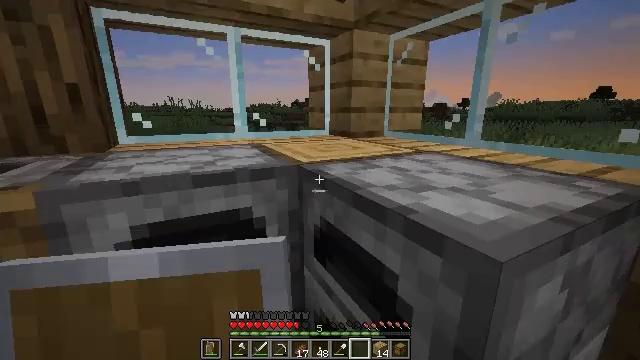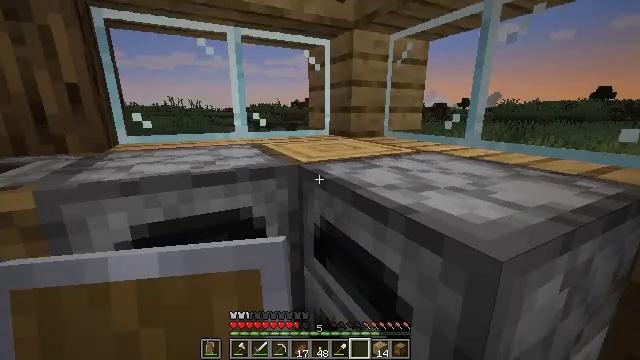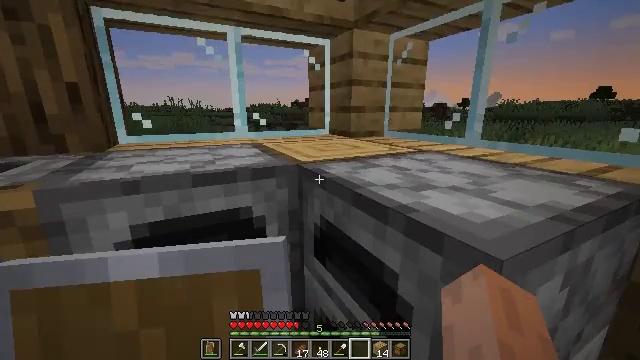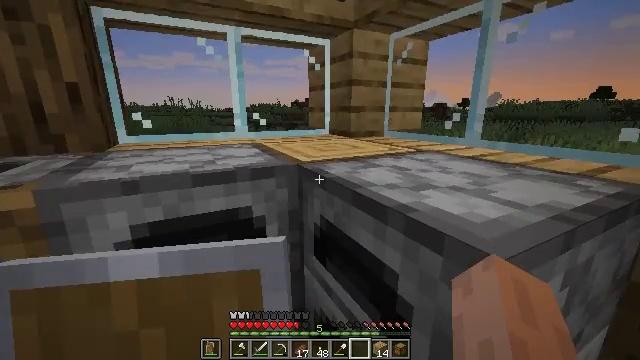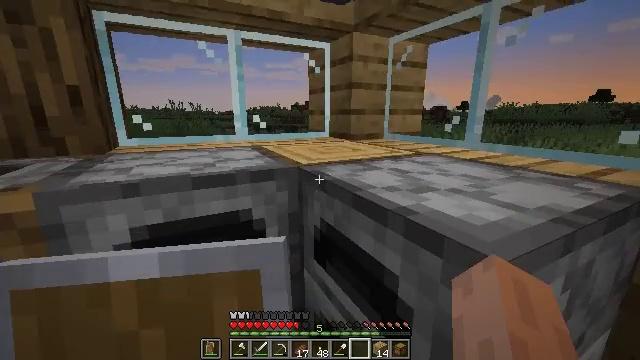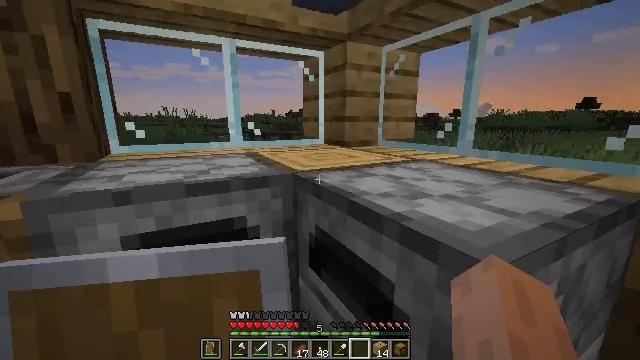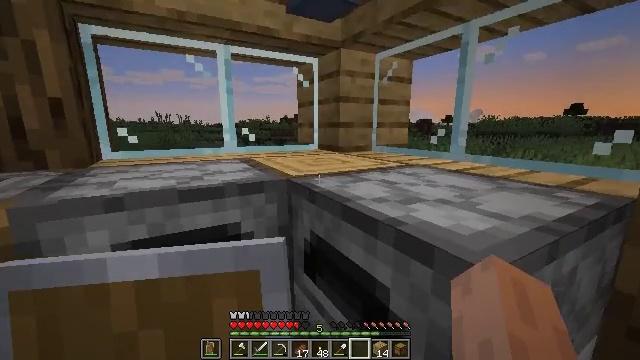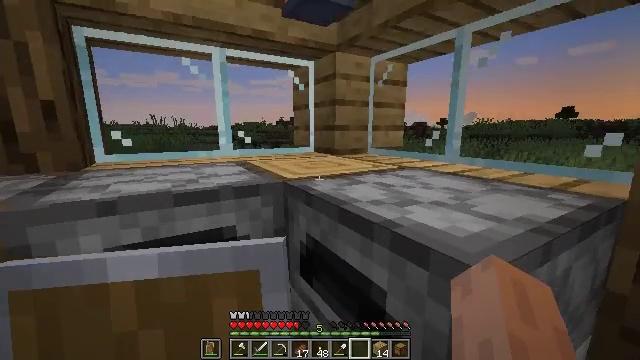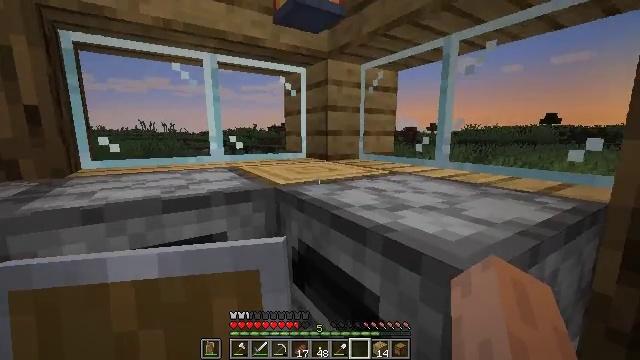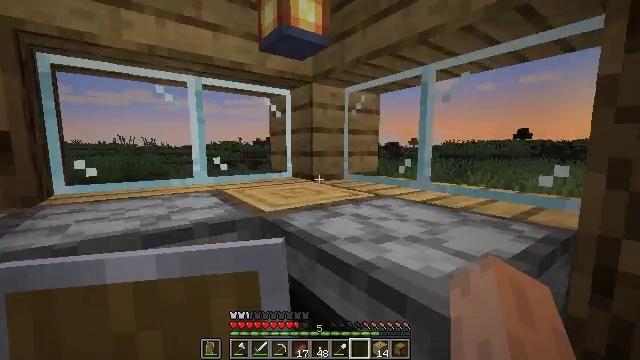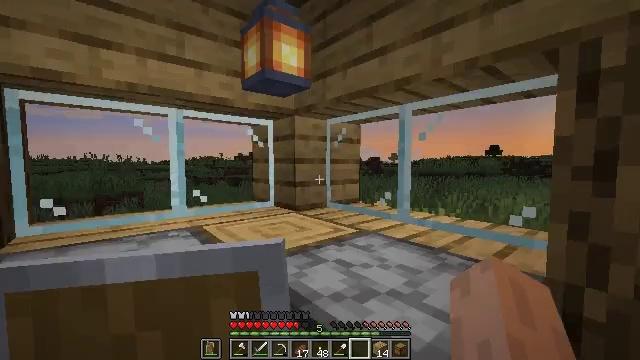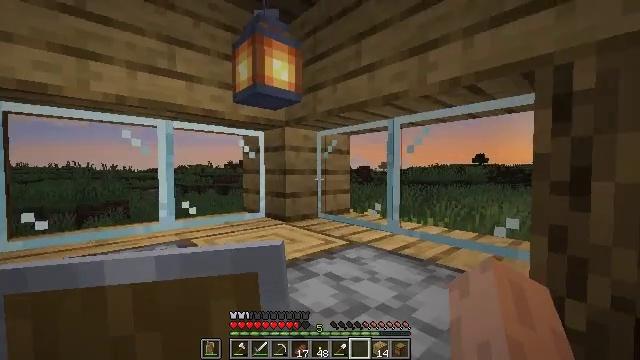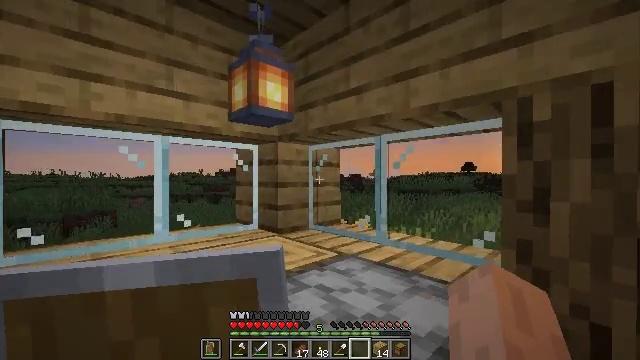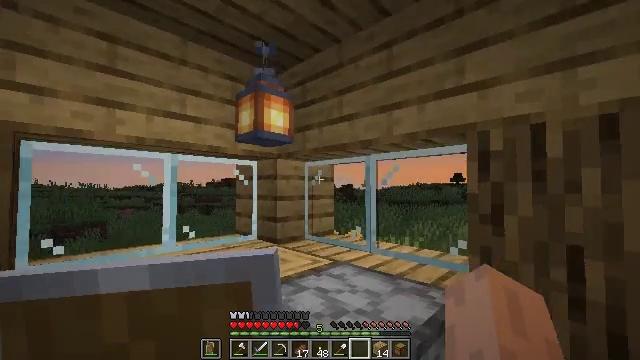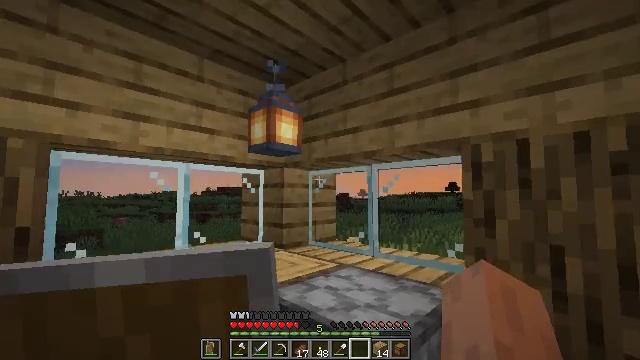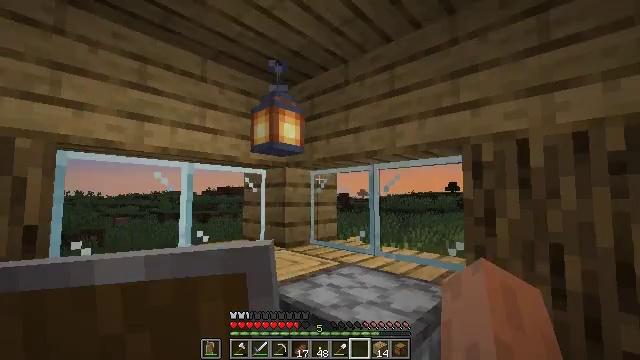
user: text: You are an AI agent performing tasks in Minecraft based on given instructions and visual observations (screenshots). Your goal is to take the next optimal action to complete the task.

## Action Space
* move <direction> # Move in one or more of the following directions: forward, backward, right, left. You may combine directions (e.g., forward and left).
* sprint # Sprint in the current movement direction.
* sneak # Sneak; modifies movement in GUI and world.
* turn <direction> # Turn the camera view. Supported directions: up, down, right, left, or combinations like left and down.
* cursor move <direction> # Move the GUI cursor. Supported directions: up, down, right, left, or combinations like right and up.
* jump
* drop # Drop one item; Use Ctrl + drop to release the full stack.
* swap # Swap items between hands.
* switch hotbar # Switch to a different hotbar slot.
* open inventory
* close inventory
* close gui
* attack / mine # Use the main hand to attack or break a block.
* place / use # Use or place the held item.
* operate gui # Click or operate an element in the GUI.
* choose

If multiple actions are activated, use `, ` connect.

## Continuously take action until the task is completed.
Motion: motion action
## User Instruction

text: Gather the lantern to use it later.
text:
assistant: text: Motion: sneak
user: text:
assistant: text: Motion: sneak
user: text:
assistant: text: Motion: sneak
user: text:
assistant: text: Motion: sneak
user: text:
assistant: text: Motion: sneak, turn right and up
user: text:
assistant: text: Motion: sneak, turn right and up
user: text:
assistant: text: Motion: sneak
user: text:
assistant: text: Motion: turn right and up
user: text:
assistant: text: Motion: turn right and up
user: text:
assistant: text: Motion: turn right and up
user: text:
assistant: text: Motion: move back, turn right and up
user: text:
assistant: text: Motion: move back, turn right and up
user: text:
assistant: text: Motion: move back and move left, turn right and up
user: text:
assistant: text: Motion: move back and move left, turn up
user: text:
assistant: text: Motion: move back and move left
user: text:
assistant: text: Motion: move back and move left
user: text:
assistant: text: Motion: no_op
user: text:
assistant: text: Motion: no_op
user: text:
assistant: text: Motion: no_op
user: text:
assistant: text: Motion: no_op
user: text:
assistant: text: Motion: no_op
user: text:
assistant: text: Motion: turn down
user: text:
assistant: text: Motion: turn left and down
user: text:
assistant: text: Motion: turn right and down
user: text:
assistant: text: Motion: turn down
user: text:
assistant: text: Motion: no_op
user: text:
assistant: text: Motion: no_op
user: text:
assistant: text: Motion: use / place
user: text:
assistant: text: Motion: use / place
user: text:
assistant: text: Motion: use / place